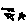
Label: star